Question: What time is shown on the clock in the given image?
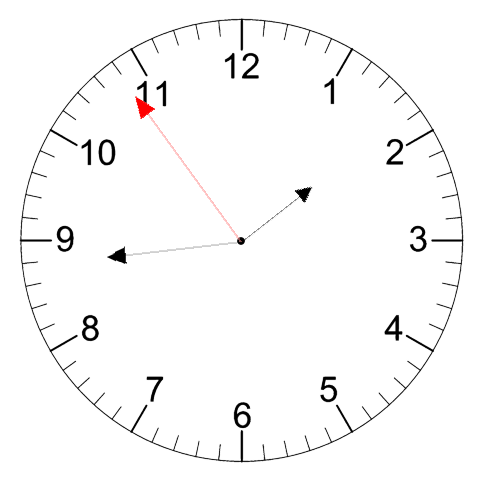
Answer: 01:43:54